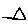
Label: triangle